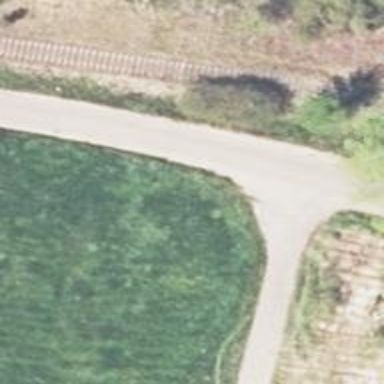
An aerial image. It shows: Residential road passing through agricultural land.